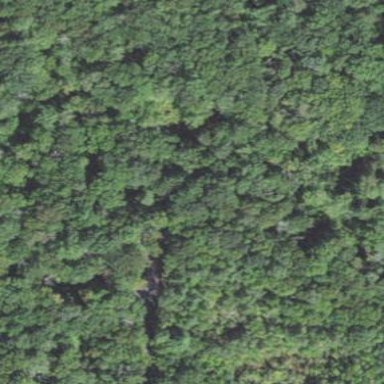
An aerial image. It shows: Nature reserve within woodland area.